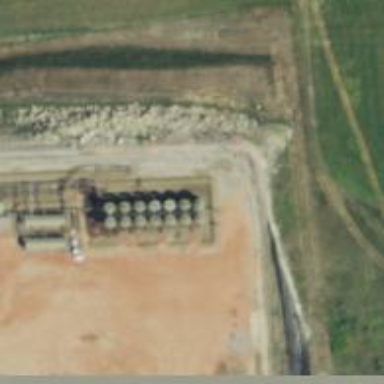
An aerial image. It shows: Storage tank that is man-made.